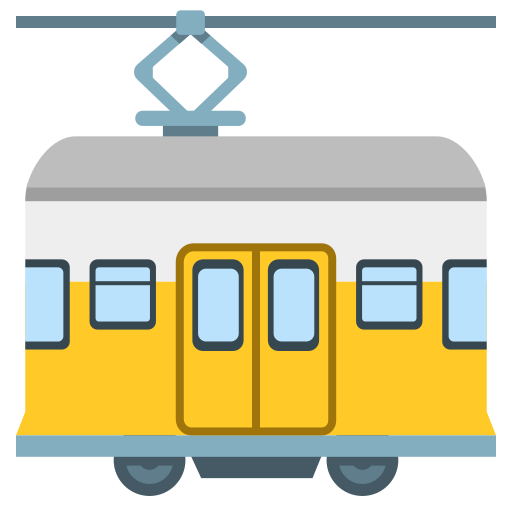
Emoji: 🚋